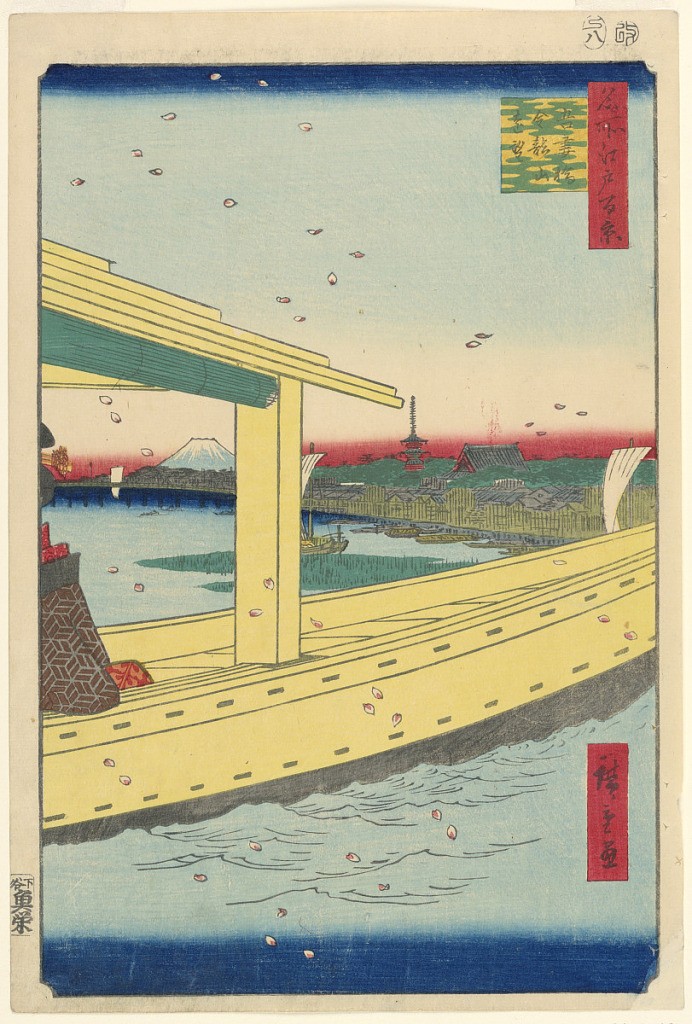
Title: Distant View of Kinryuzan Temple from Azuma Bridge (Azuma-bashi, Kinryuzan embo) No.39 From the Series One Hundred Famous views of Edo
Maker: Ando Hiroshige, Japanese, 1797–1858
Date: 1856
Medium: Woodblock print in colored ink on paper
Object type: Print
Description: The view of Asakusa, with its famous large pagoda, and Mt. Fuji are divided by the structure of the yellow pleasure boat. Almost hidden on the left side of the boat is discreetly placed a geisha. Typically there would be other guests, such as attendants, another geisha, and one or two other guests. The dusting of falling cherry blossoms suggests they were viewing the blooming pink trees.